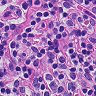
Metastatic tissue present: no